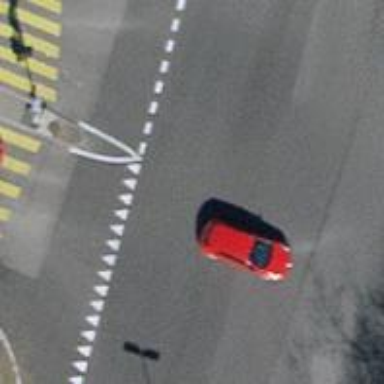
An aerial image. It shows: Road with traffic signals.